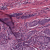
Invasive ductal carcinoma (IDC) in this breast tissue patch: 1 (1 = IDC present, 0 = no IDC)